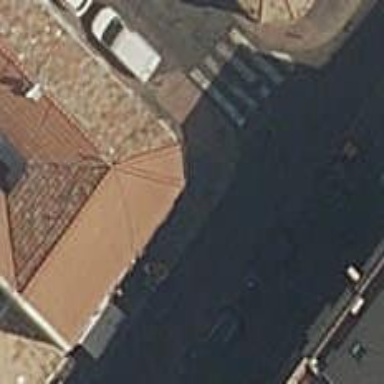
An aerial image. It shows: Bar.